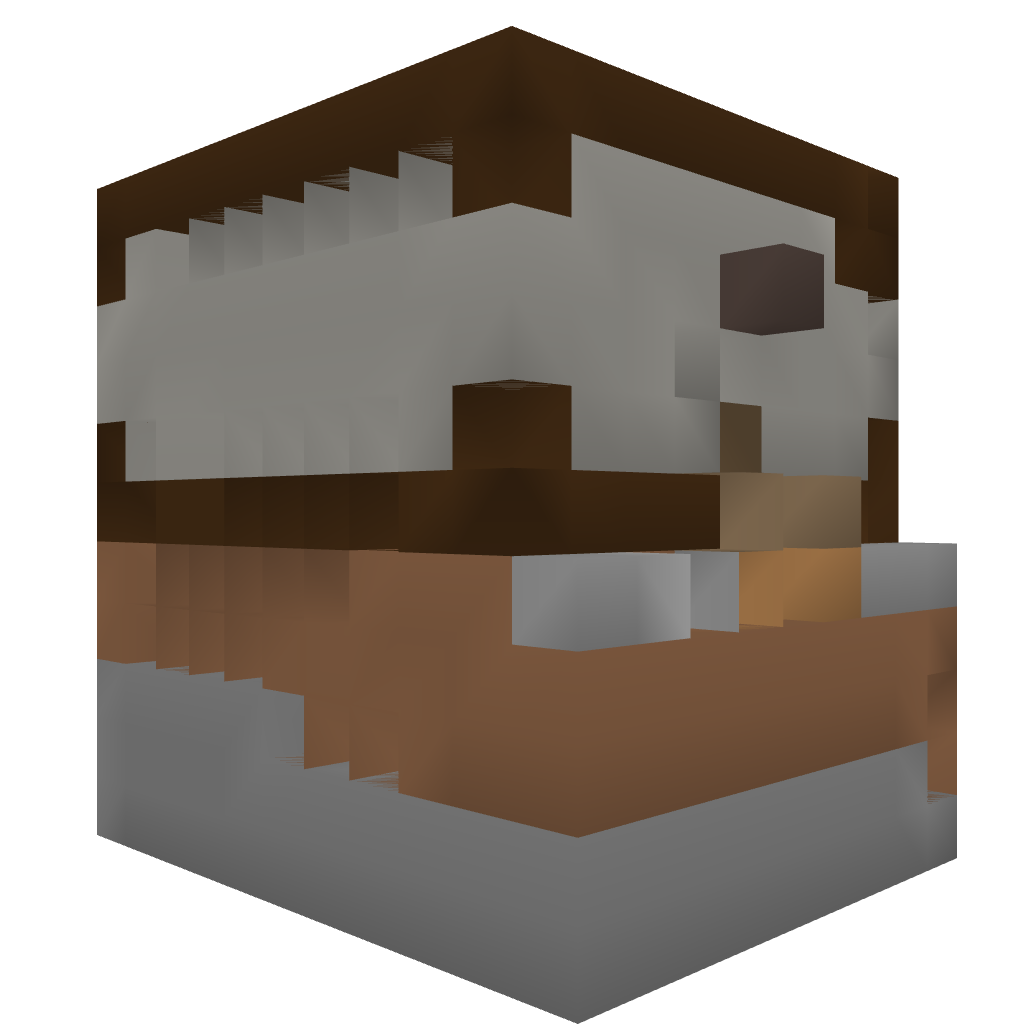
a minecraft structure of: AFK Pool